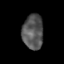
Tissue: skin
Cell type: Epithelial cells
Senescence score: 0.2585
Nuclear area (px): 708
Mean DAPI intensity: 85.753